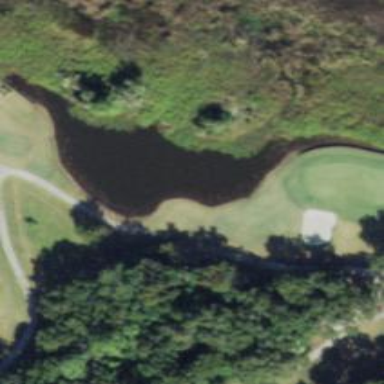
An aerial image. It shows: Water hazard in golf course. The hazard is natural water feature.